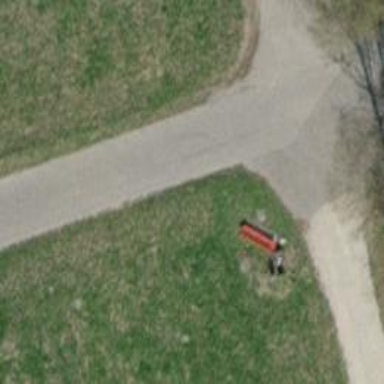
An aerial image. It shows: Red bench.